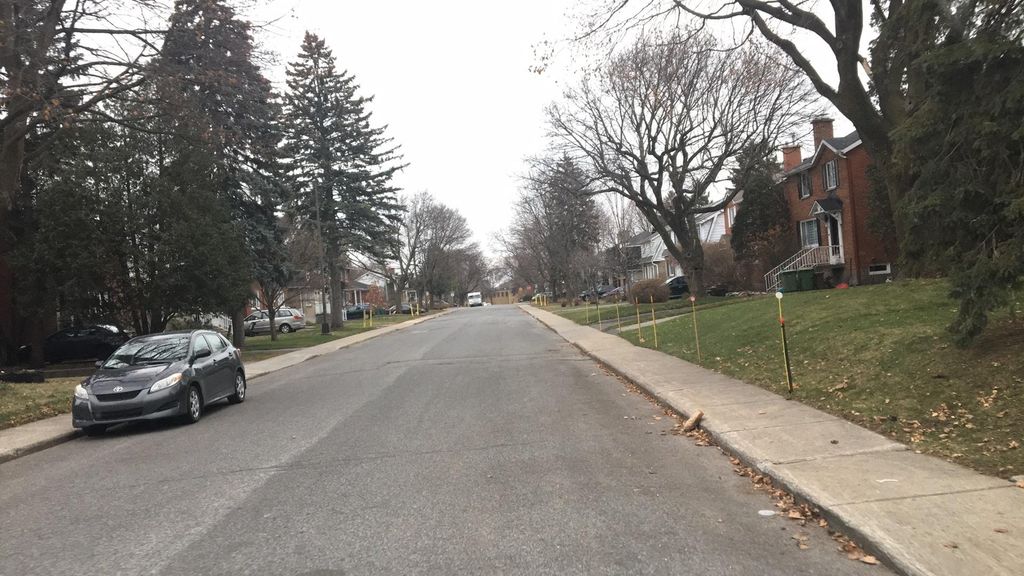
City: montreal